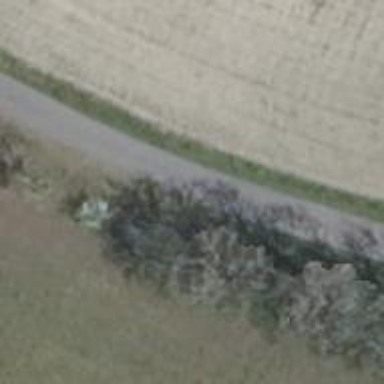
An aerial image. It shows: Row of deciduous broadleaved trees.